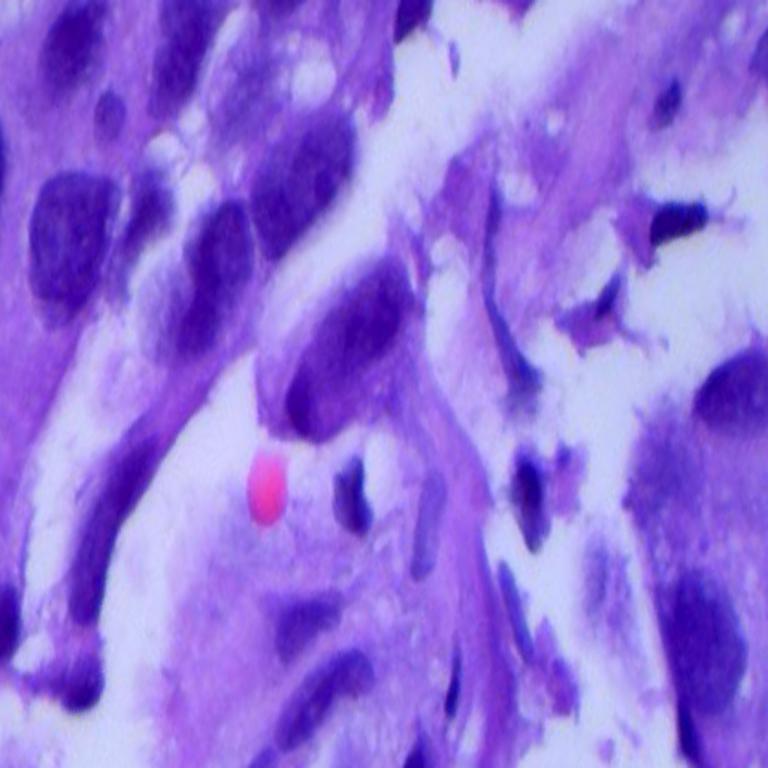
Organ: lung
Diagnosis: adenocarcinomas